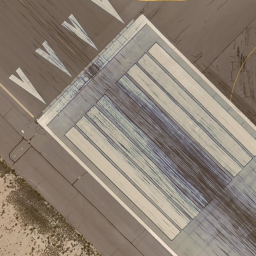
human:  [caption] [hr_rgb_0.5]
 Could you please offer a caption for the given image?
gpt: There are some mark lines on the straight runway .

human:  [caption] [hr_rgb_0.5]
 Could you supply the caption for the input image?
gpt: A straight runway with some mark lines on it .

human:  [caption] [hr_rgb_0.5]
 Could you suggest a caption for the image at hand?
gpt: It is a straight runway with some mark lines on it .

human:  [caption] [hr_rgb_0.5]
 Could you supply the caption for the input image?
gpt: It is a straight runway with some white mark lines on it .

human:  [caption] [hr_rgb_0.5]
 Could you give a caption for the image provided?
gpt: A straight runway with some white mark lines on it .